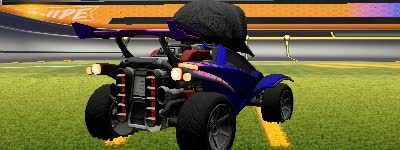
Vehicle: octane